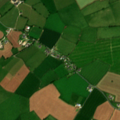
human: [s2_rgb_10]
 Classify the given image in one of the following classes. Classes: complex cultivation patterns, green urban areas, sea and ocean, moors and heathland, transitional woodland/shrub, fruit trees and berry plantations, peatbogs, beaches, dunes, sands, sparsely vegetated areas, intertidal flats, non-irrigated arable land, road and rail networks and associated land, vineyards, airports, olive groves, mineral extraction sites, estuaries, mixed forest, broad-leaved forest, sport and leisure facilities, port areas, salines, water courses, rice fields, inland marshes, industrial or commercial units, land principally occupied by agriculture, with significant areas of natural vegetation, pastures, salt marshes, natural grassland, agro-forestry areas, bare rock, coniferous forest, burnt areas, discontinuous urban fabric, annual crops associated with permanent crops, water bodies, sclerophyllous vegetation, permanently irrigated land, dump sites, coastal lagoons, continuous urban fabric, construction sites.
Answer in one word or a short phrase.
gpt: non-irrigated arable land, pastures